Aerial crown-view tile of a tropical tree (Barro Colorado Island, Panama), acquired 20250317:
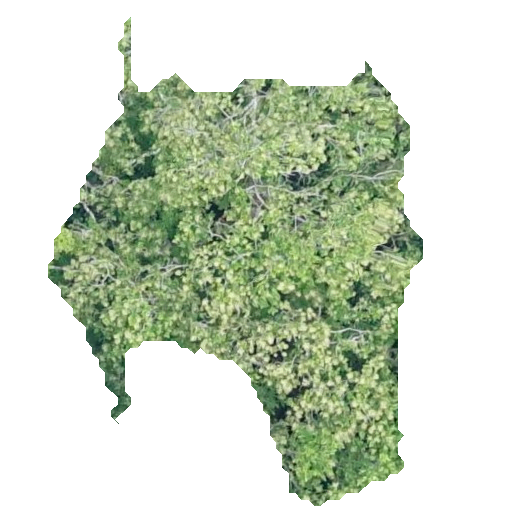
Species: Anacardium excelsum
GBIF accepted scientific name: Anacardium excelsum
Crown area: 155.327 m²